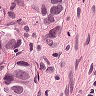
Metastatic tissue present: yes